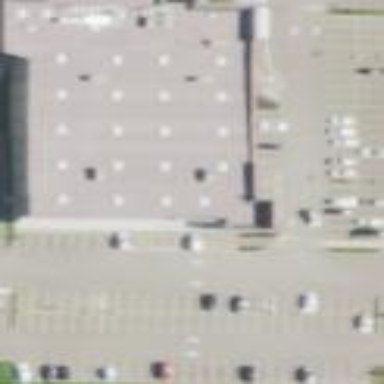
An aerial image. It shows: Parking area with surface.